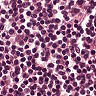
Metastatic tissue present: no